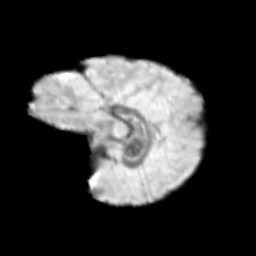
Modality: T2w
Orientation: sagittal
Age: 9
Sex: female
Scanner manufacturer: siemens
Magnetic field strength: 3 T
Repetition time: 3.8 s
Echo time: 0.07 s